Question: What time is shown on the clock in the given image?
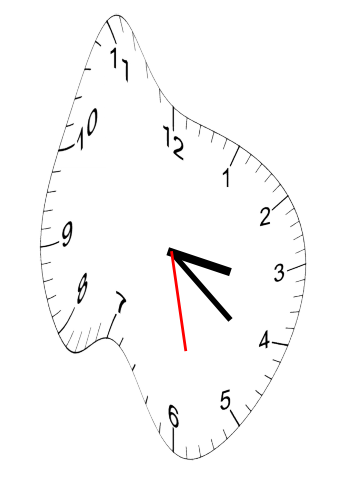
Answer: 03:21:28